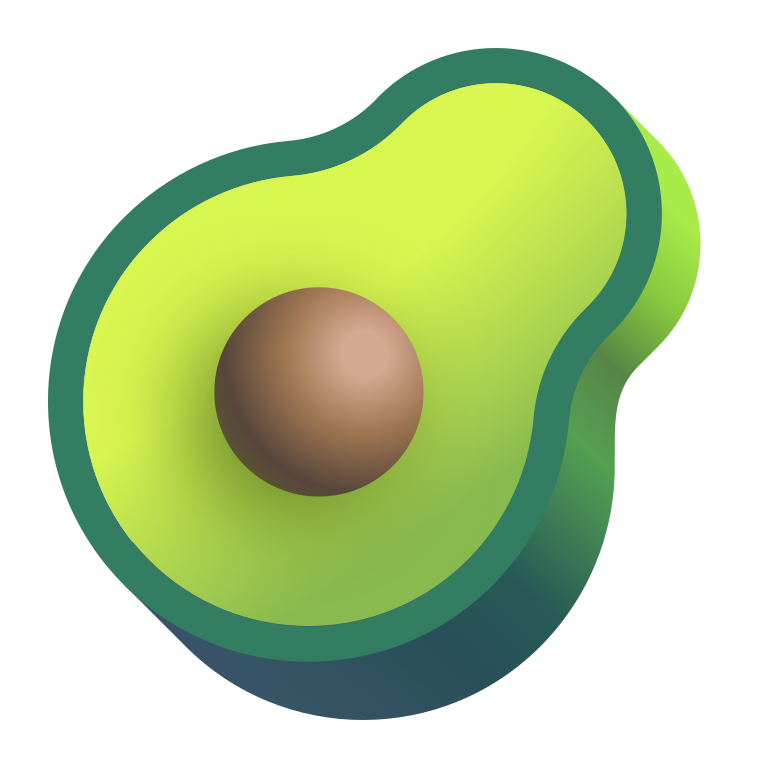
avocado color